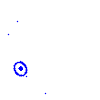
Particle: proton